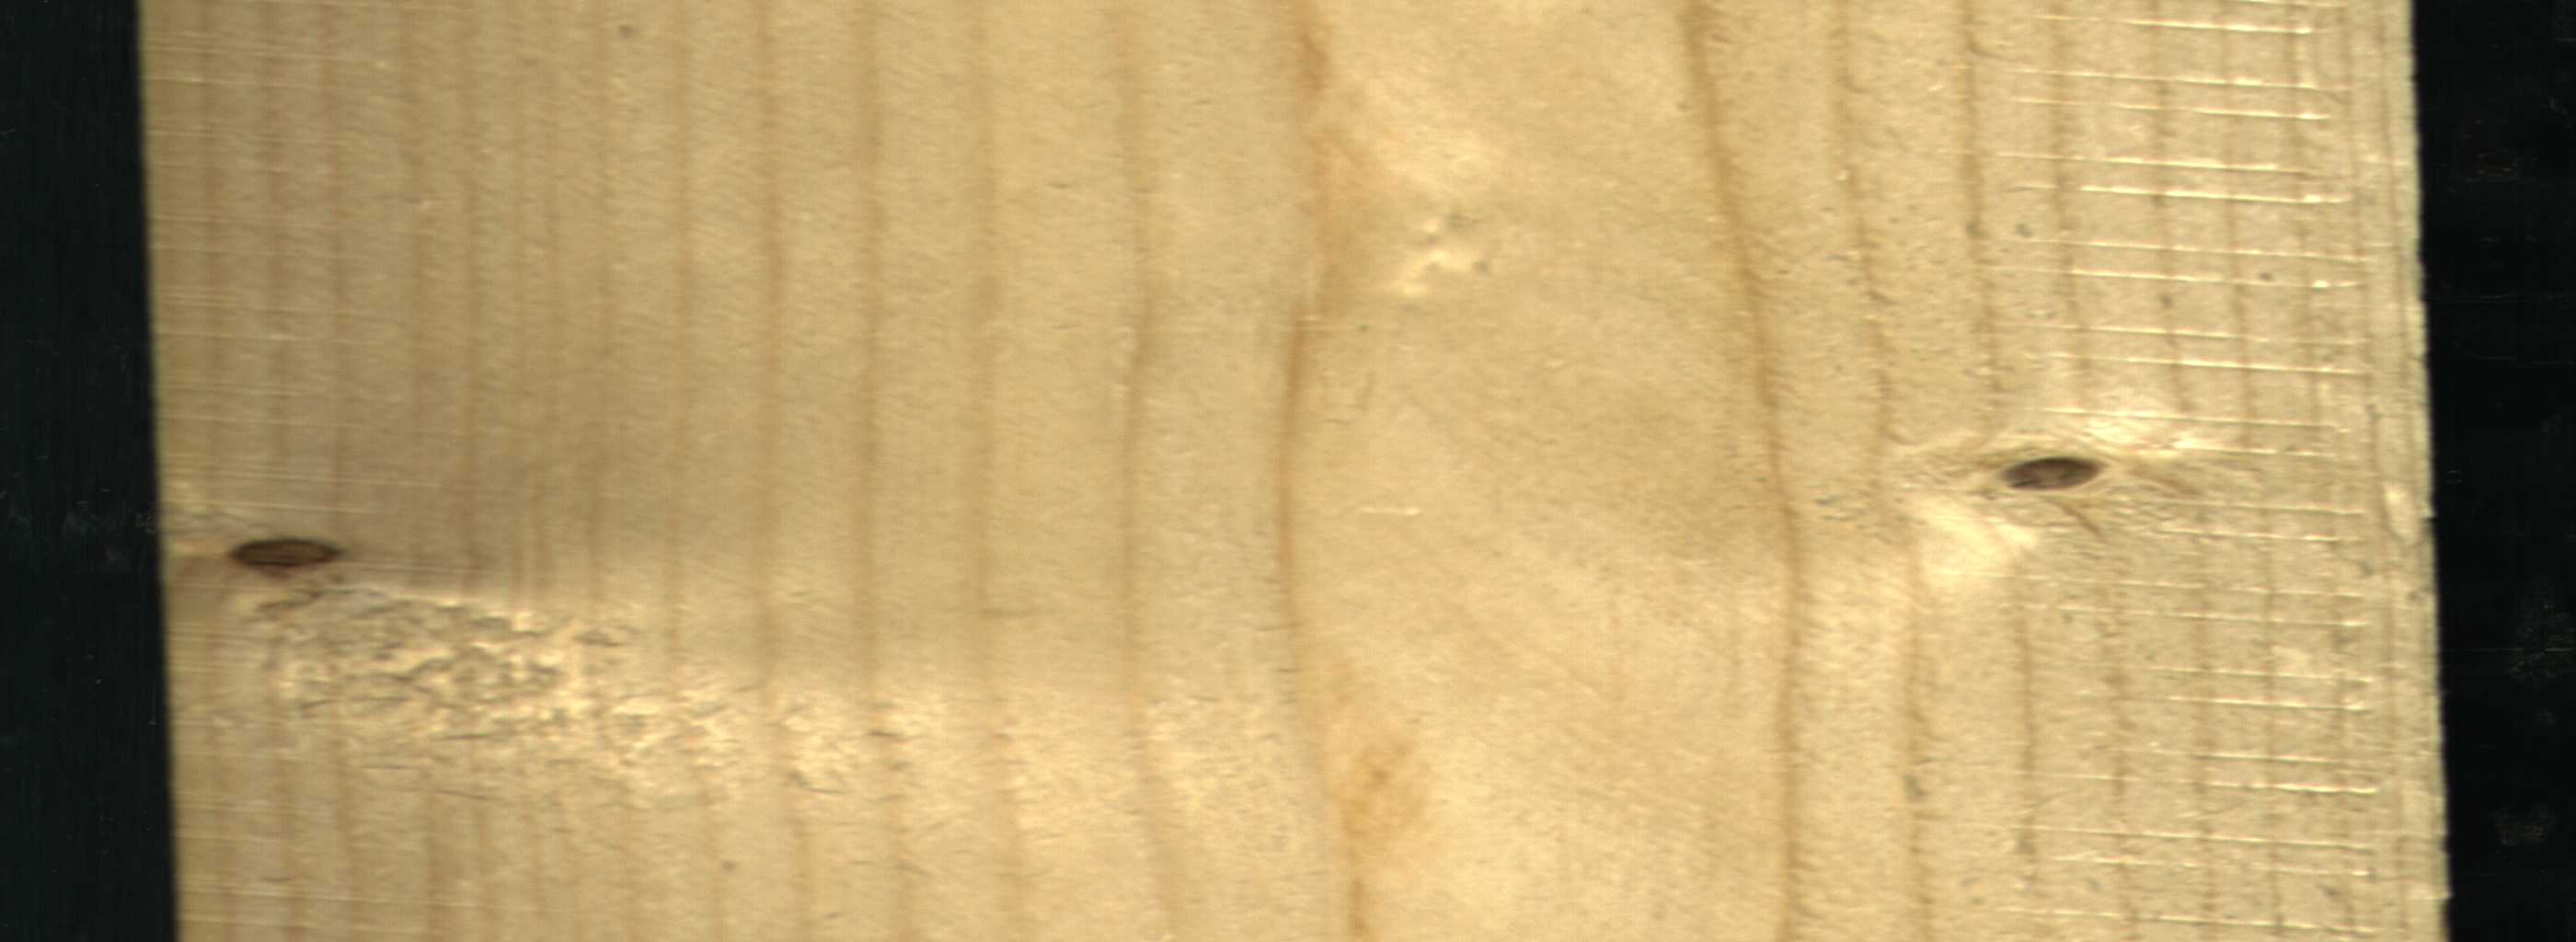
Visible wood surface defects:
Dead_Knot
Dead_Knot